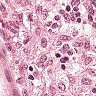
Metastatic tissue present: no